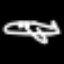
Label: airplane